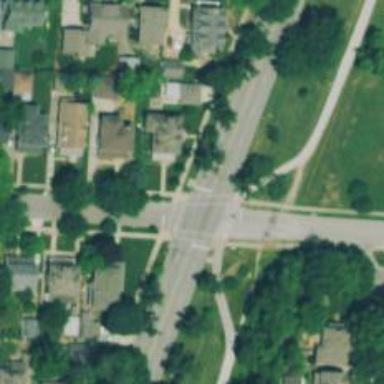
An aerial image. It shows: Solid crossing edge road marking.